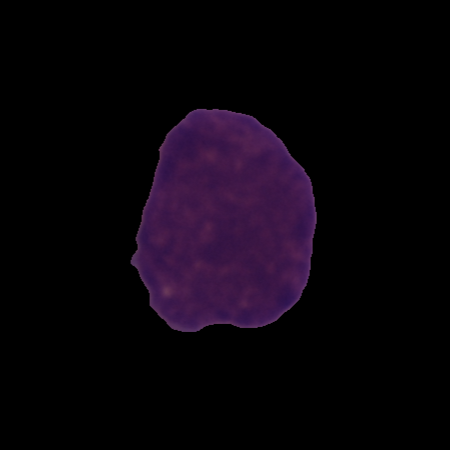
Label: cancer